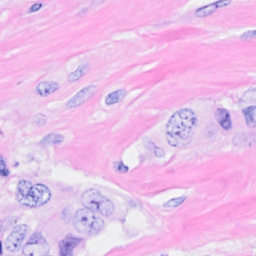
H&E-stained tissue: Breast